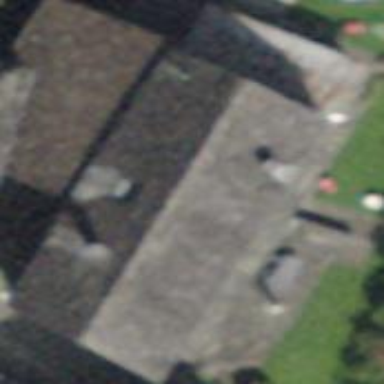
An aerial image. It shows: Detached building.